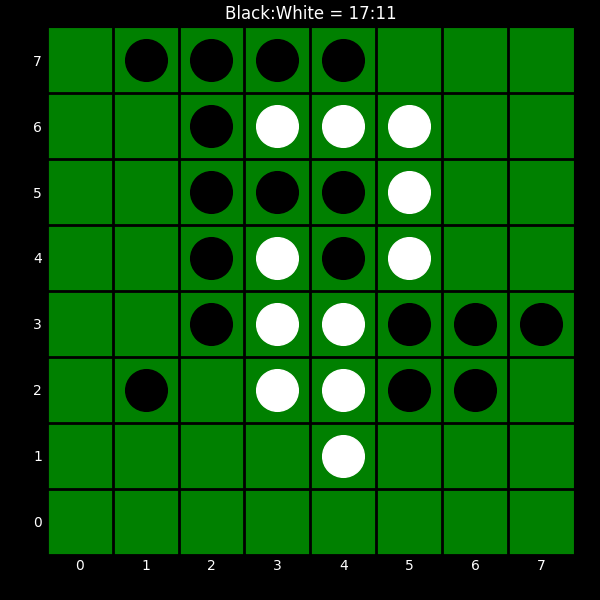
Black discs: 17
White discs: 11